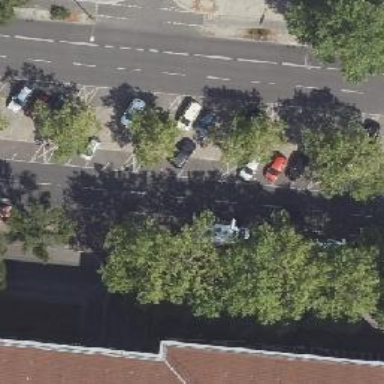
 featuring lane markings. It is dual carriageway with lane designated for parking on the right."